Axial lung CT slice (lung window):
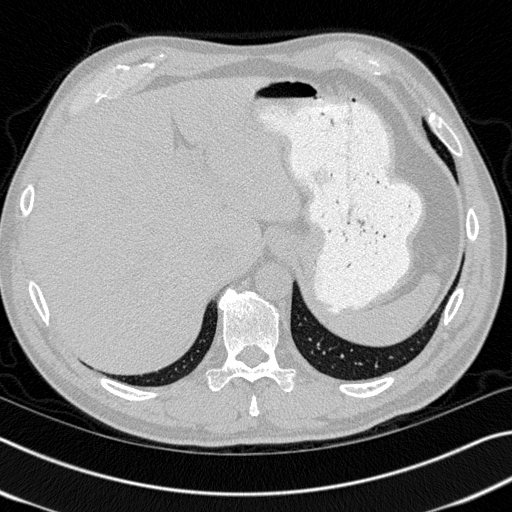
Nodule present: no